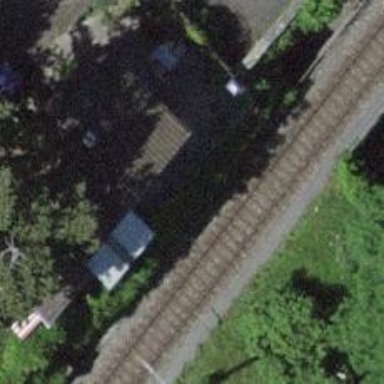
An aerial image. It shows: Single-track electrified railway with contact line.